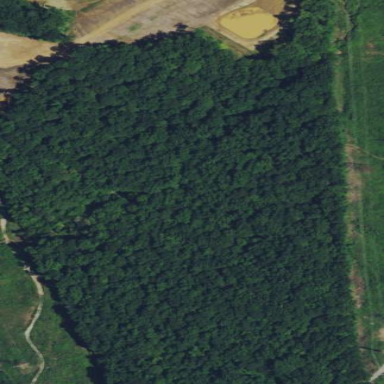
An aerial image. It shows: Serene woodland landscape.